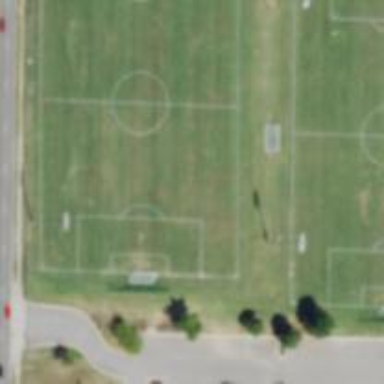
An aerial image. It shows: Soccer pitch designated for leisure and sports activities.